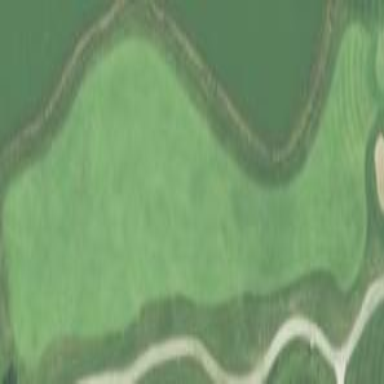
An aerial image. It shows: Golf fairway surrounded by grass.